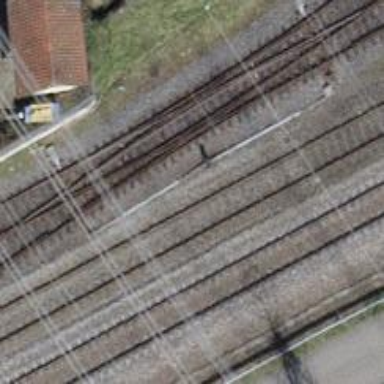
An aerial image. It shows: Single-track railway spur.